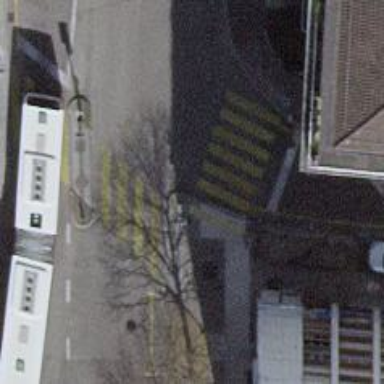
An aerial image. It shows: Crossing with traffic signals.